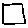
Label: square